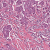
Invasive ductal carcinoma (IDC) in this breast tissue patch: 1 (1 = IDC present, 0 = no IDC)